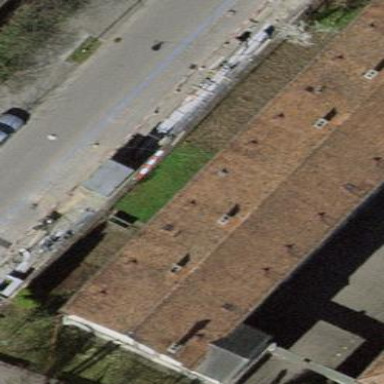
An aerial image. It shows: The apartments building has gabled roof made of brown roof tiles.